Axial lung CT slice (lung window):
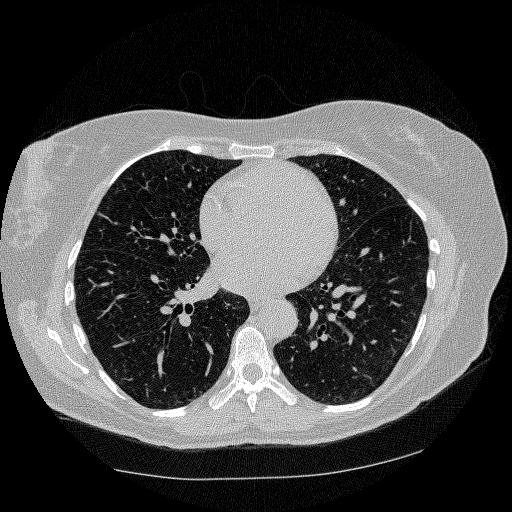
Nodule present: no